Question: I've created a 'Toolbar' for Lollipop, but I can't seem to figure out how to add an overflow button to the toolbar. I'm not going to be using the v7 appcompat toolbar, as I want to explicitly use the 'Toolbar' widget. I want it to look something like this:

'''
<RelativeLayout xmlns:android="http://schemas.android.com/apk/res/android"
xmlns:fab="http://schemas.android.com/apk/res-auto"
android:layout_width="match_parent"
android:layout_height="match_parent"
android:orientation="vertical">
<Toolbar xmlns:android="http://schemas.android.com/apk/res/android"
android:id="@+id/toolbar"
android:layout_width="match_parent"
android:layout_height="112dp"
android:elevation="4dp"
android:layout_alignParentTop="true"
android:minHeight="?android:attr/actionBarSize"
android:background="?android:attr/colorPrimary"
android:gravity="bottom"
android:paddingBottom="16dp"/>
</RelativeLayout>
'''
'''
@Override
protected void onCreate(Bundle savedInstanceState) {
super.onCreate(savedInstanceState);
setContentView(R.layout.activity_quotebook);
getWindow().addFlags(WindowManager.LayoutParams.FLAG_DRAWS_SYSTEM_BAR_BACKGROUNDS);
getWindow().setStatusBarColor(getResources().getColor(R.color.primary_dark));
getWindow().setNavigationBarColor(getResources().getColor(R.color.primary_dark));
initToolbar();
}
private void initToolbar() {
mToolbar = (Toolbar) findViewById(R.id.toolbar);
mToolbar.setTitleTextColor(Color.WHITE);
mToolbar.setTitle(R.string.app_shortname);
mToolbar.showOverflowMenu();
}
@Override
public boolean onCreateOptionsMenu(Menu menu) {
getMenuInflater().inflate(R.menu.menu_overflow, menu);
return true;
}
@Override
public boolean onOptionsItemSelected(MenuItem item) {
// Handle action bar item clicks here. The action bar will
// automatically handle clicks on the Home/Up button, so long
// as you specify a parent activity in AndroidManifest.xml.
int id = item.getItemId();
//noinspection SimplifiableIfStatement
if (id == R.id.action_settings) {
return true;
}
return super.onOptionsItemSelected(item);
}
'''
'''
<menu xmlns:android="http://schemas.android.com/apk/res/android"
xmlns:app="http://schemas.android.com/apk/res-auto">
<item
android:id="@+id/action_settings"
android:orderInCategory="100"
android:title="@string/action_settings"
android:showAsAction="always"
android:visible="true"/>
</menu>
'''
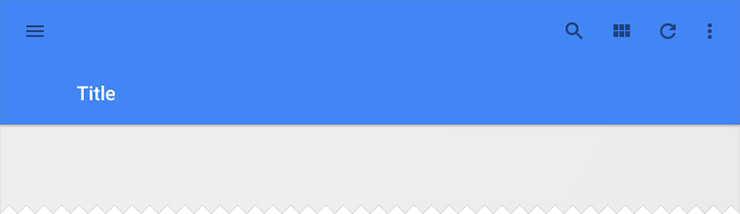
Answer: If you want to add the item in the overflow menu you should set 'never' as 'android:showAsAction'. If you set 'always' the item will be an icon in the toolbar.
Edit your 'menu.xml' like this:
'''
<menu xmlns:android="http://schemas.android.com/apk/res/android"
xmlns:app="http://schemas.android.com/apk/res-auto">
<item
android:id="@+id/action_settings"
android:orderInCategory="100"
android:title="@string/action_settings"
android:showAsAction="never"
android:visible="true" />
</menu>
'''
Also you need to call 'setActionBar()'. Edit 'initToolbar()' like this:
'''
private void initToolbar() {
mToolbar = (Toolbar) findViewById(R.id.toolbar);
mToolbar.setTitleTextColor(Color.WHITE);
mToolbar.setTitle("gnappo");
mToolbar.showOverflowMenu();
setActionBar(mToolbar);
}
'''